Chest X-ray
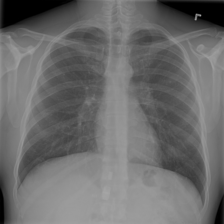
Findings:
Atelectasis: negative
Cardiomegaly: negative
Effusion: negative
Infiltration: negative
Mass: negative
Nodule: negative
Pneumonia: negative
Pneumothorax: negative
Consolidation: negative
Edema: negative
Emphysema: negative
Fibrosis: negative
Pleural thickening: negative
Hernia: negative